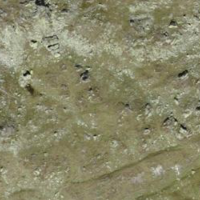
EUNIS habitat code: 26
Species observed at this site:
Prunella collaris
Oenanthe oenanthe
Alauda arvensis
Linaria cannabina
Anthus spinoletta
Montifringilla nivalis
Falco tinnunculus
Pyrrhocorax graculus
Aquila chrysaetos
Turdus torquatus
Motacilla alba
Delichon urbicum
Lagopus muta